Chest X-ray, AP view. Patient: 11 years old, sex F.
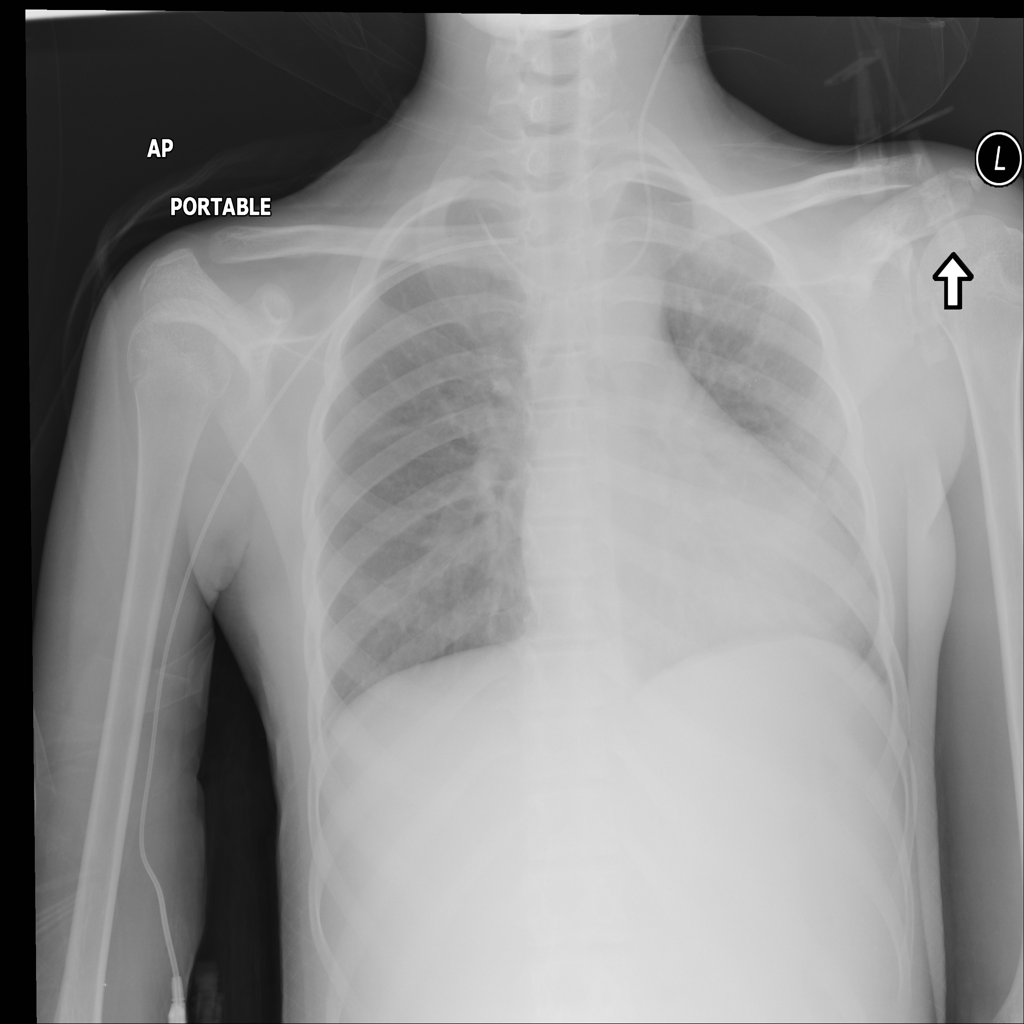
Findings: No Finding